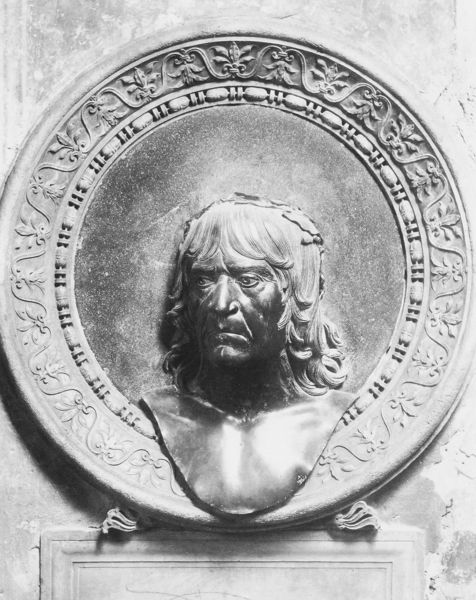
Titel: Porträtbüste von Andrea Mantegna
Künstler: Andrea Mantegna
Standort: Mantua, S. Andrea (EU - I - Lombardei)
Schlagwörter: blätter, kopf, mann, nackt, schatten, blumen, brust, haar, licht, marmor, mund, nase, profil, weiss, blick, muster, ornament, wand, augen, gesicht, kragen, lang, rahmen, sockel, stein, teller, portrait, porträt, haare, lange haare, adel, pflanze, kinn, schulter, kreis, rund, tondo, ranken, relief, kette, mauer, tafel, ernst, brauen, büste, grimmig, dekor, ornamente, stuck, bronze, foto, gusseisen, medaillon, wandteller, rechteck, schwarzweiss, kranz, lorbeer, lorbeerkranz, fries, gips, metal, eierstab, haartracht, mäander, wanddekoration, epitaph, muns, ernster blick, langes haar, auslaufend, überlappend, klaus kinski